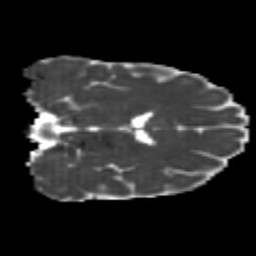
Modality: MD
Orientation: coronal
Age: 23
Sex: female
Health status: healthy
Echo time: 0.074 s